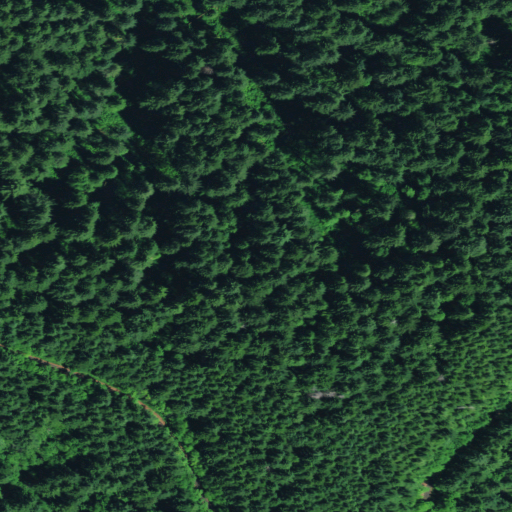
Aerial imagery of ridge(s) in Oregon named Tenmile Ridge containing evergreen forest and open development